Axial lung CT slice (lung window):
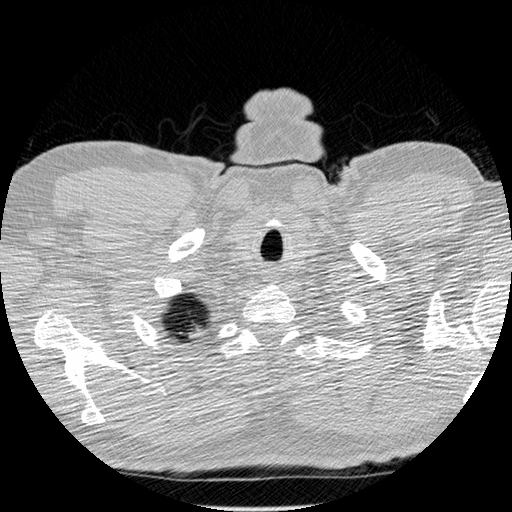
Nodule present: no